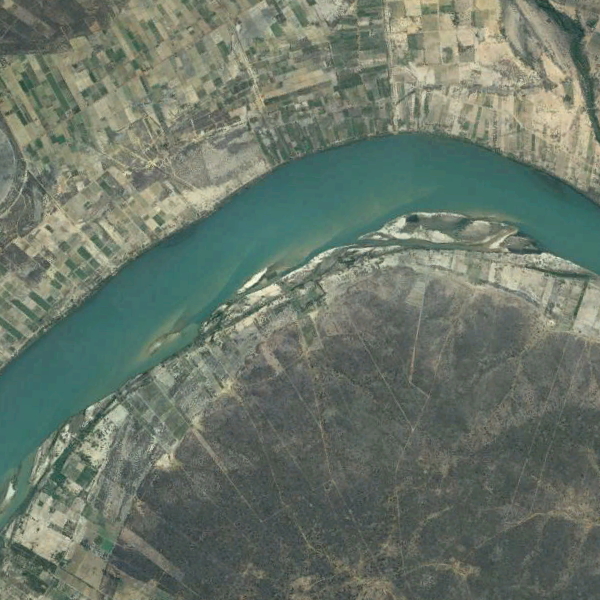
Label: River